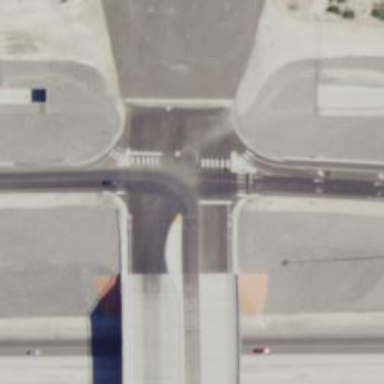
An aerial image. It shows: Solid stop line on the road.